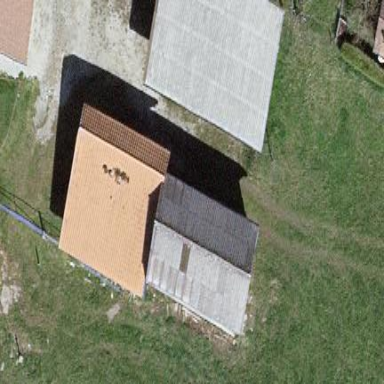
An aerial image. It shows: Shed building.